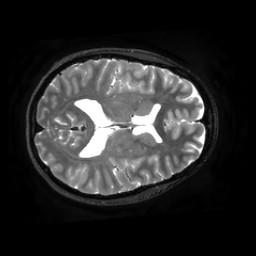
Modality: T2w
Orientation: axial
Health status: healthy
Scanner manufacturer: philips
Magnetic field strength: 3 T
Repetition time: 2.5 s
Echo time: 0.25 s